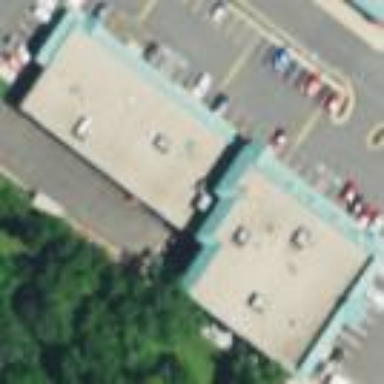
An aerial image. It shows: Commercial building.